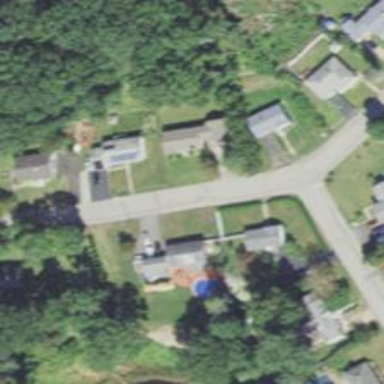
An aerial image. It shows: Residential driveway serving as service road.